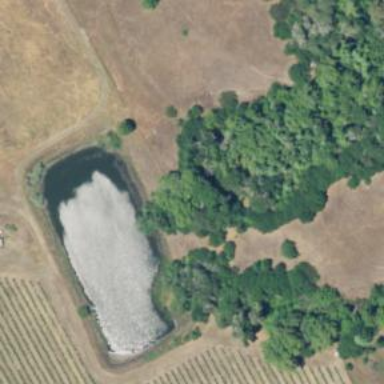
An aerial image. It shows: Water pond in the natural surroundings. The pond is categorized in the land use as reservoir for water storage.